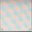
Piece: xx